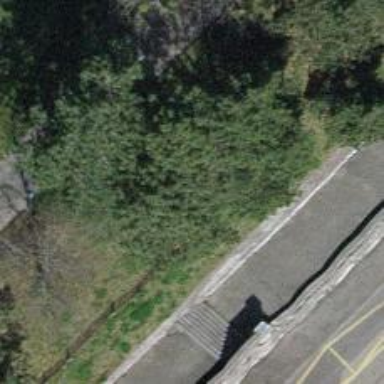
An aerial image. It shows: Evergreen needle-leaved tree.